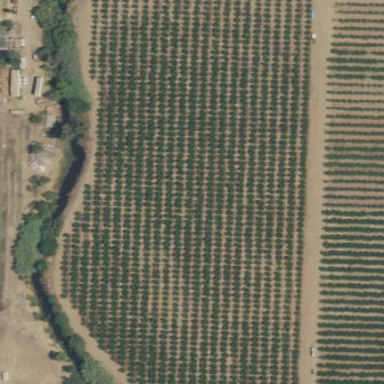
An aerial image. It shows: Orchard.